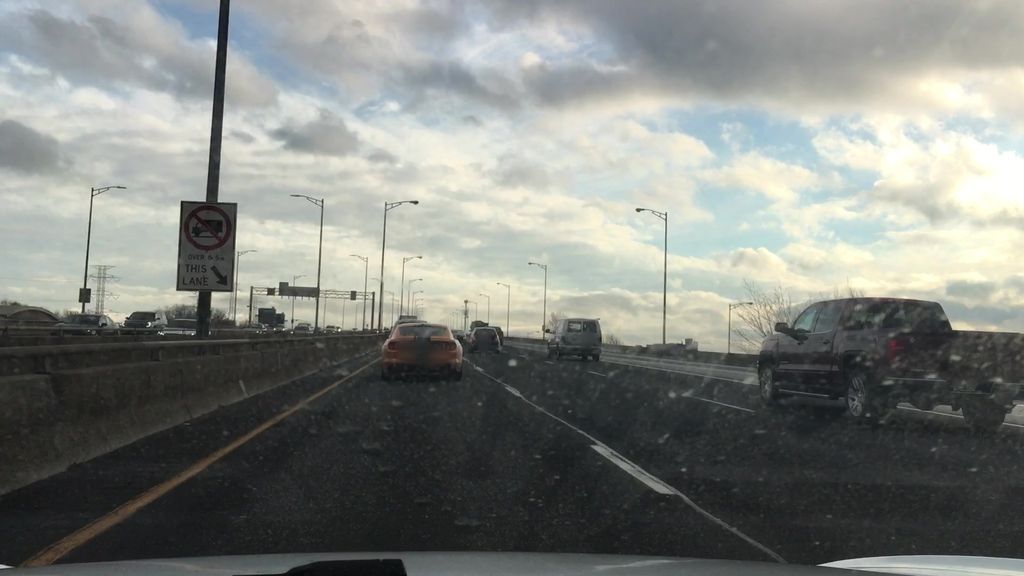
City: hamilton